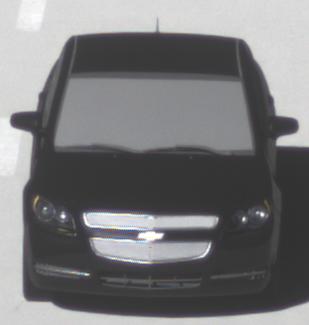
Make: Chevrolet
Model: Malibu 2.4
Detailed model: Malibu
Model produced from: 2012/07
Model produced until: 2014/08
Doors: 4
Color: black
Road condition: dry road
Daytime: morning or afternoon
Contrast: high contrast